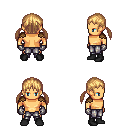
a pixel art fantasy rpg character, male body template, human, tanned skin, leather shoulder armor, metal pants, light blonde twin-tailed hairstyle, metal gloves, black shoes, four views (front, back, left, right), 2x2 character sprite sheet, small pixel art, hard edges, no anti-aliasing